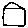
Label: house